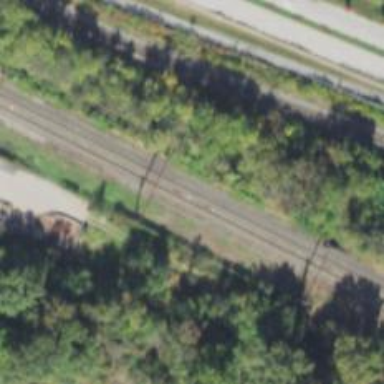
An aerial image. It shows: Abandoned railway.